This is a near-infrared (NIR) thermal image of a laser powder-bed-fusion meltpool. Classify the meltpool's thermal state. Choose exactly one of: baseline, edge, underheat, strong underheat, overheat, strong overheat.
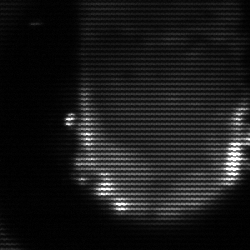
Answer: baseline